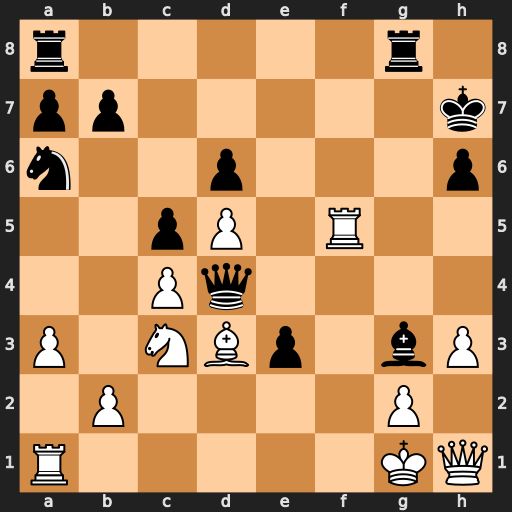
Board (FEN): r5r1/pp5k/n2p3p/2pP1R2/2Pq4/P1NBp1bP/1P4P1/R5KQ
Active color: w
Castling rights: -
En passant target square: -
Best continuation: Rf7+ Kh8 Rh7#